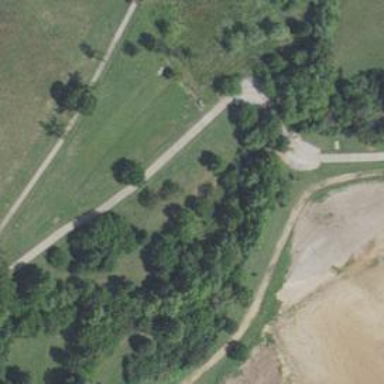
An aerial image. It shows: Disc golf basket.